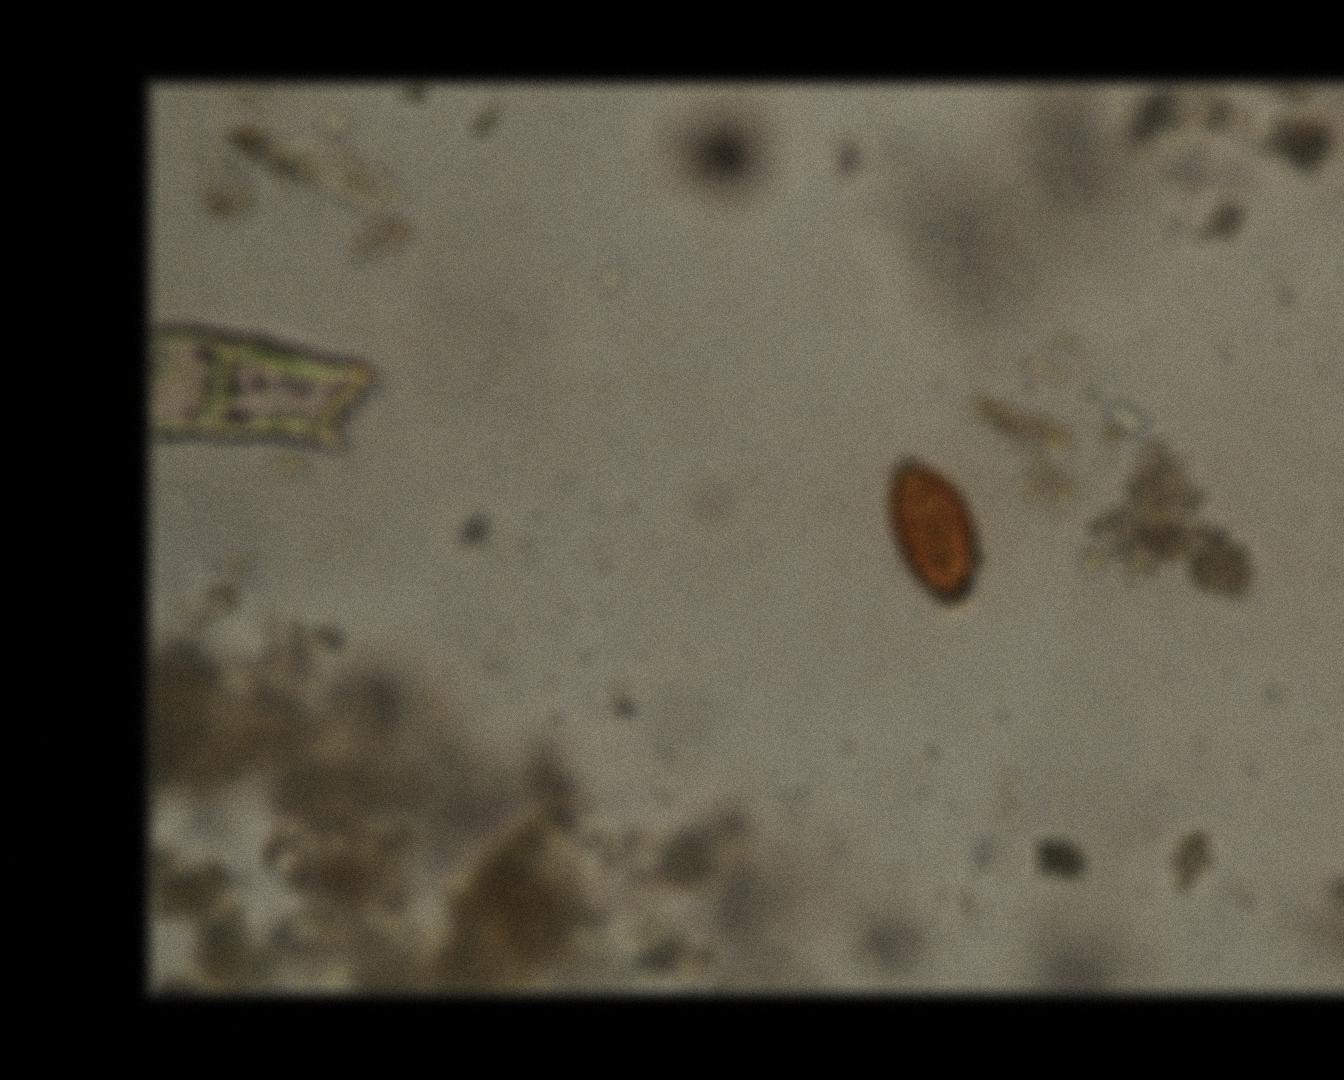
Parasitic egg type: Trichuris trichiura